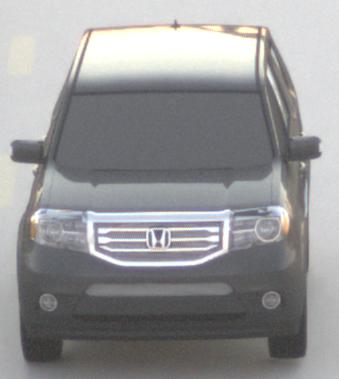
Make: Honda
Model: Pilot
Detailed model: Gen. 2 Facelift
Model produced from: 2012
Model produced until: 2015
Doors: 5
Color: gray
Road condition: dry road
Daytime: sunrise or sunset
Contrast: low contrast